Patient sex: M
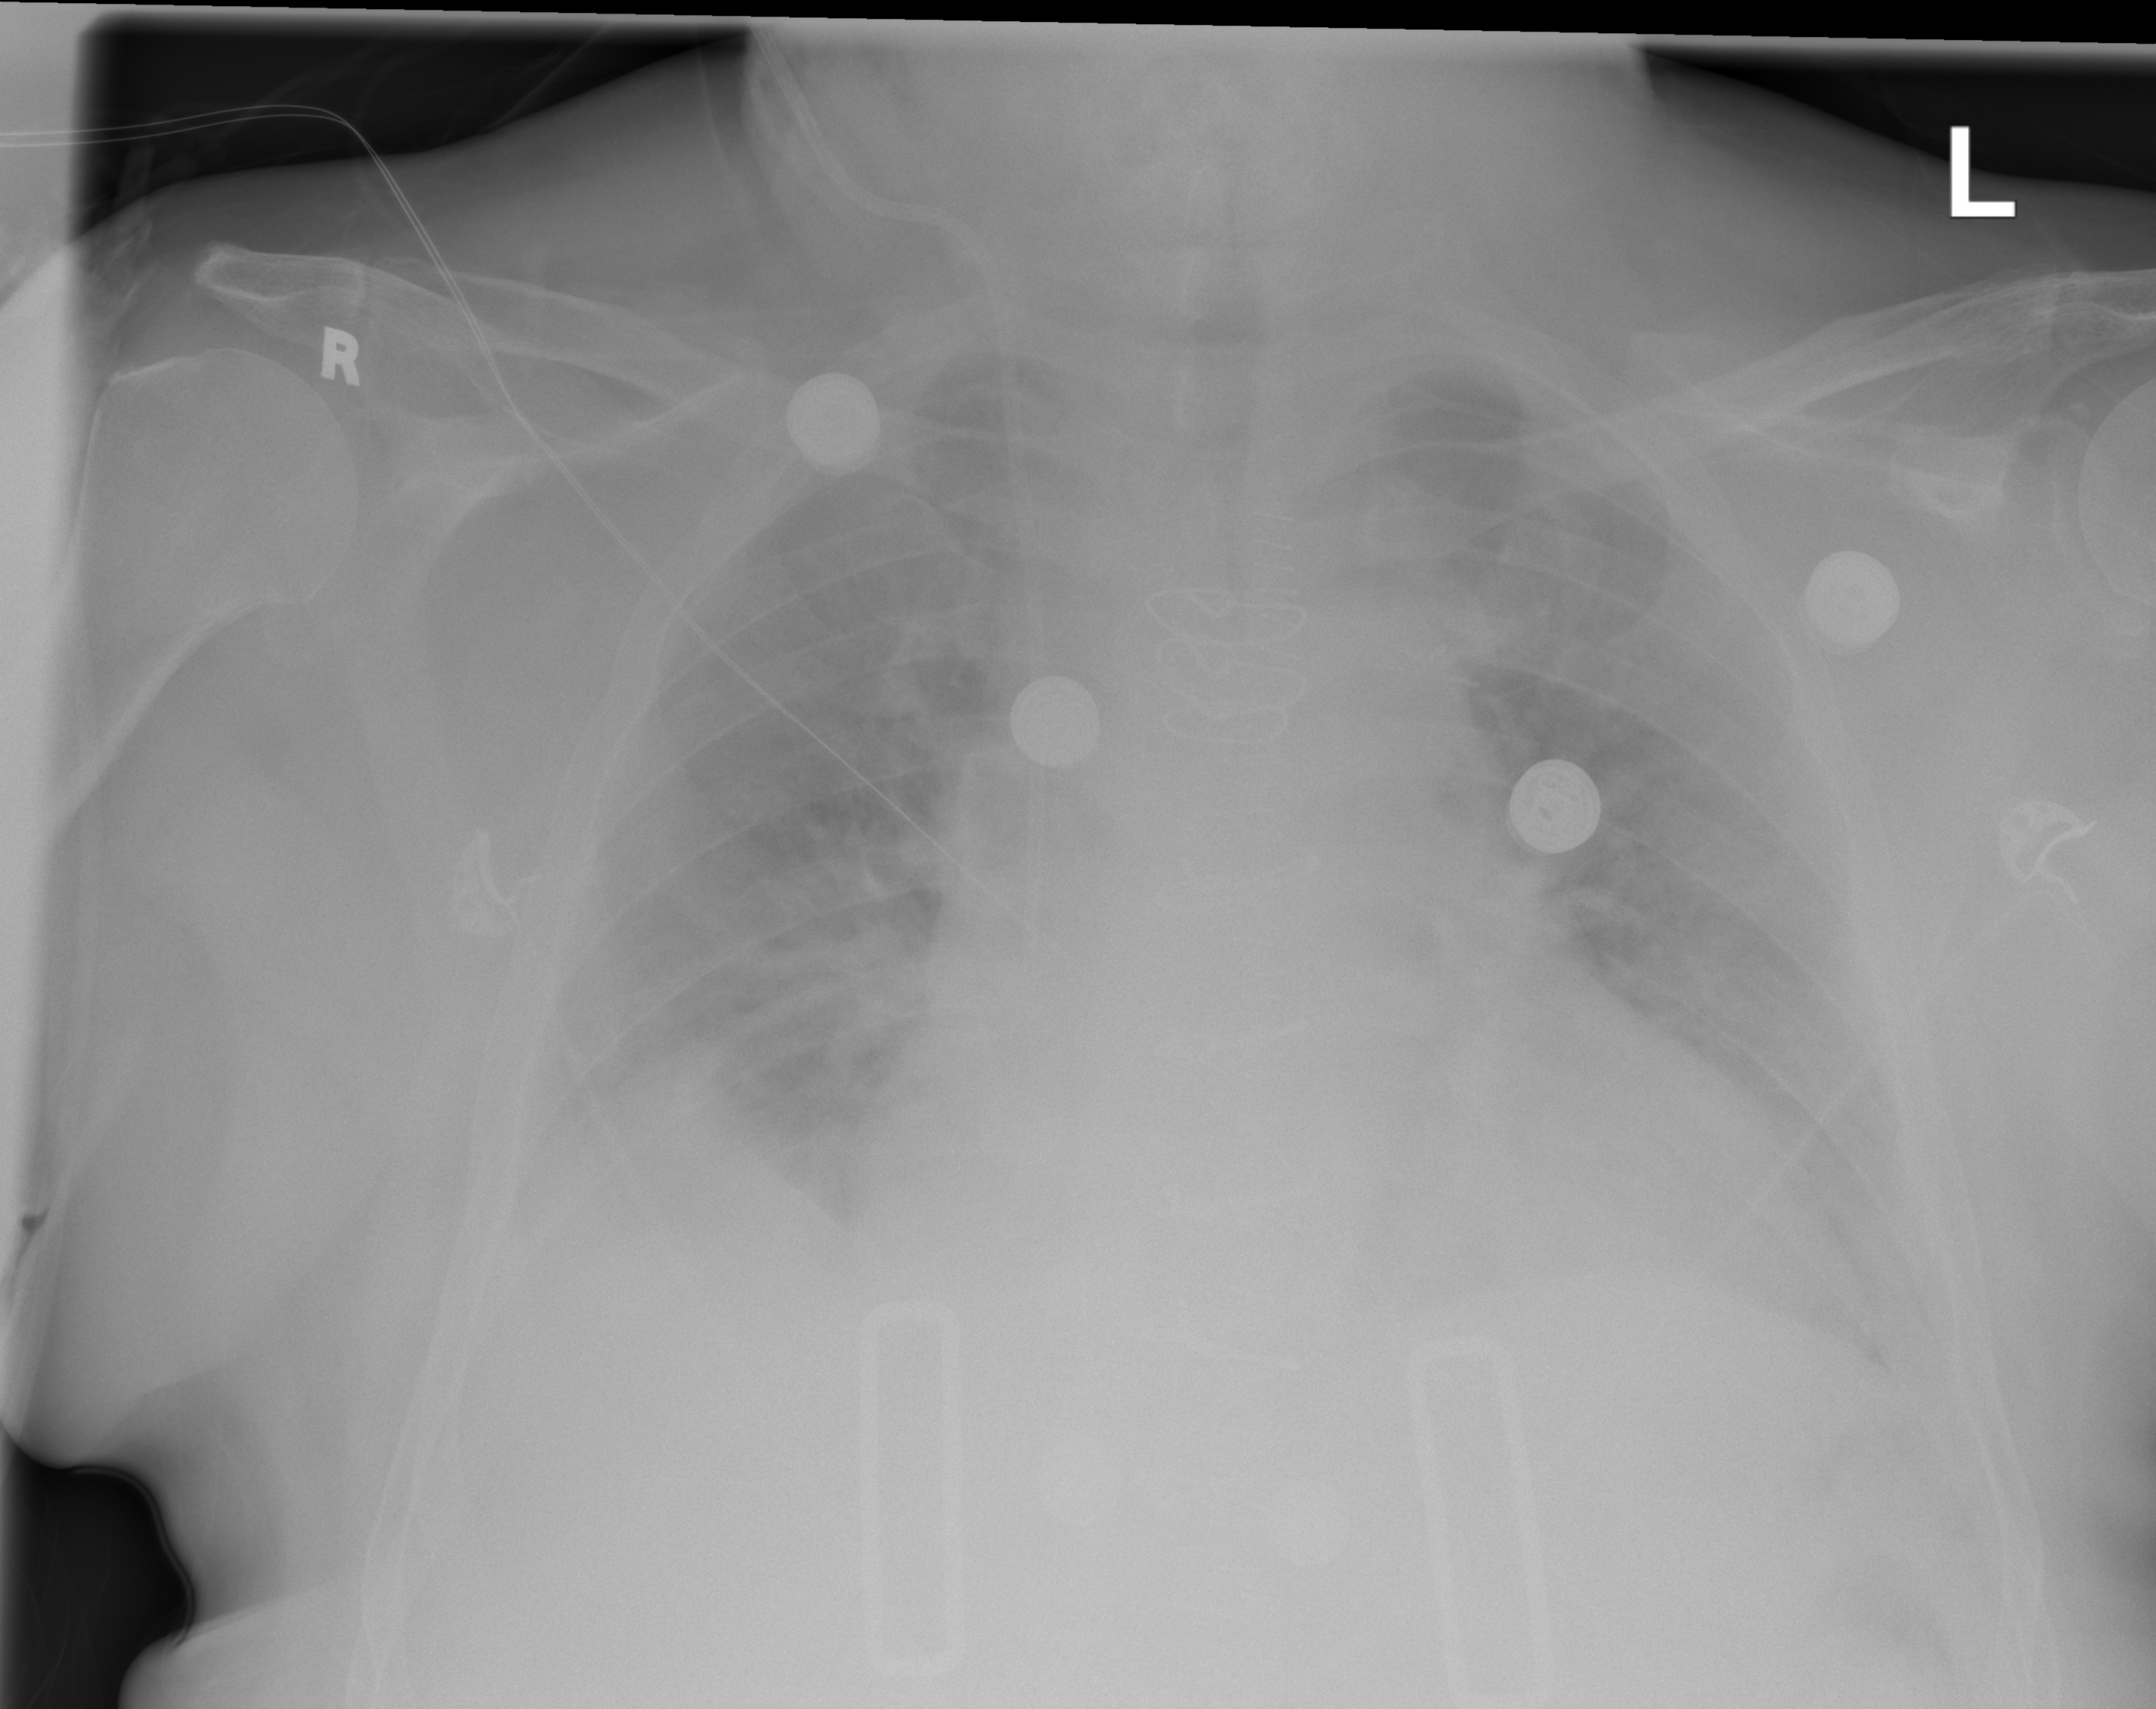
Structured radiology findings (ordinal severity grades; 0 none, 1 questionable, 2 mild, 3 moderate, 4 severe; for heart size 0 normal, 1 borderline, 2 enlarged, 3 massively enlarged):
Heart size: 2
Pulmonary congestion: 2
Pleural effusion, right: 2
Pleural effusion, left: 2
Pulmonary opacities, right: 2
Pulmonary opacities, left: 0
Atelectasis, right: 2
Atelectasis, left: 2